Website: walmart
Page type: receipt
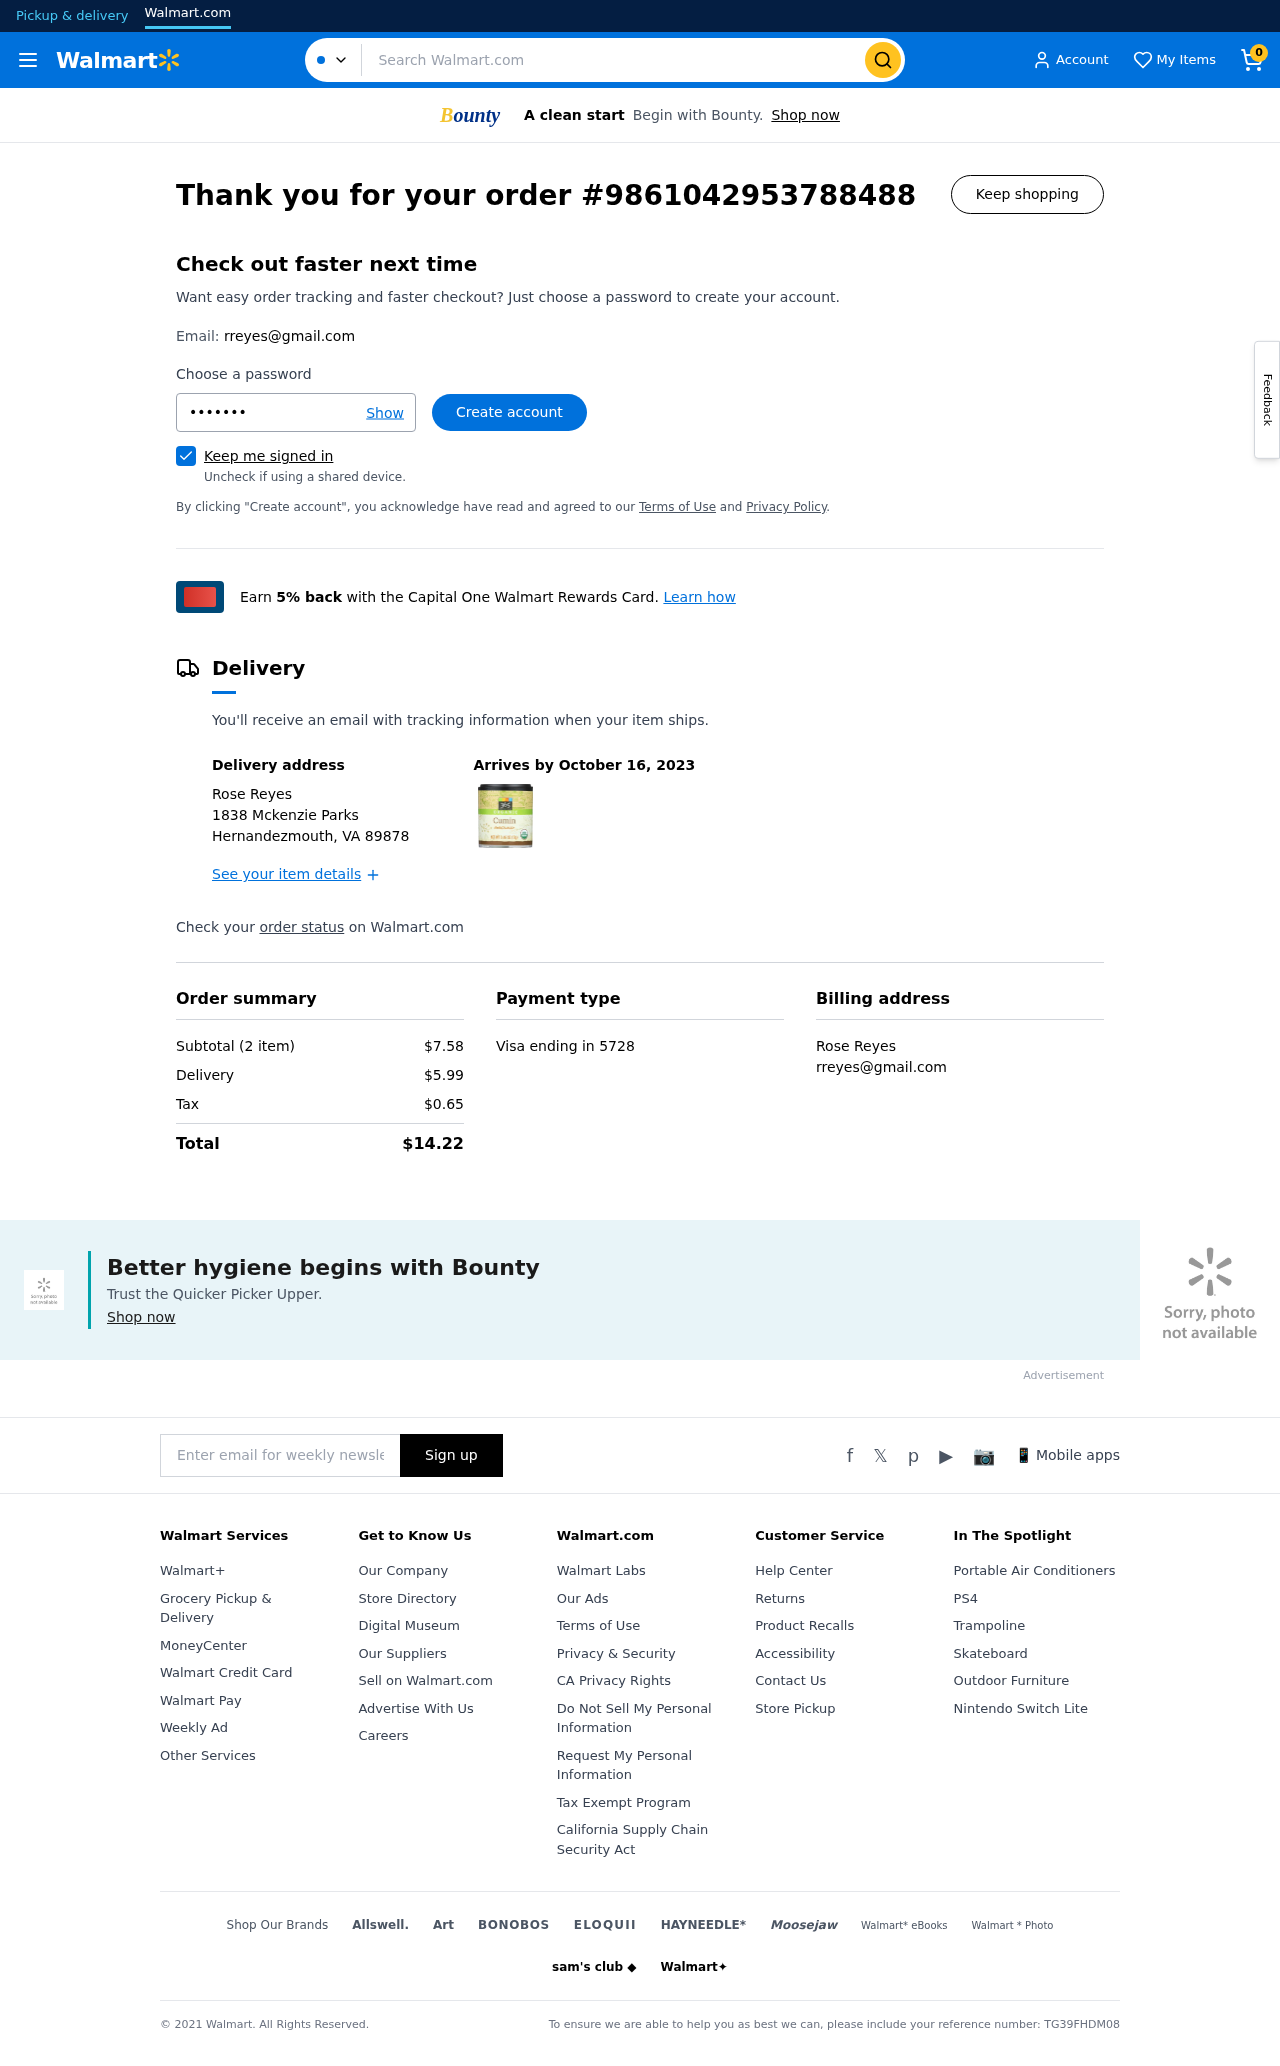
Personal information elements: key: PII_CARD_LAST4
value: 5728
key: PII_CARD_TYPE
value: Visa
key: PII_CITY_STATE_ZIP
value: Hernandezmouth, VA 89878
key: PII_EMAIL
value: rreyes@gmail.com
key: PII_EMAIL2
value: rreyes@gmail.com
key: PII_FULLNAME
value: Rose Reyes
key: PII_FULLNAME2
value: Rose Reyes
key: PII_STREET
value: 1838 Mckenzie Parks
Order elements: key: ORDER_NUM_ITEMS
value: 0
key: ORDER_ID
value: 9861042953788488
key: ORDER_DELIVERY_DATE
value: October 16, 2023
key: ORDER_NUM_ITEMS
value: Subtotal (2 item)
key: ORDER_SUBTOTAL
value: $7.58
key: ORDER_SHIPPING_COST
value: $5.99
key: ORDER_TAX
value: $0.65
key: ORDER_TOTAL
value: $14.22
Search elements: key: HEADER_SEARCH
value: Search Walmart.com